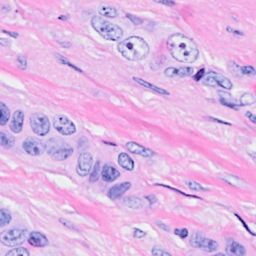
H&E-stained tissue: Breast